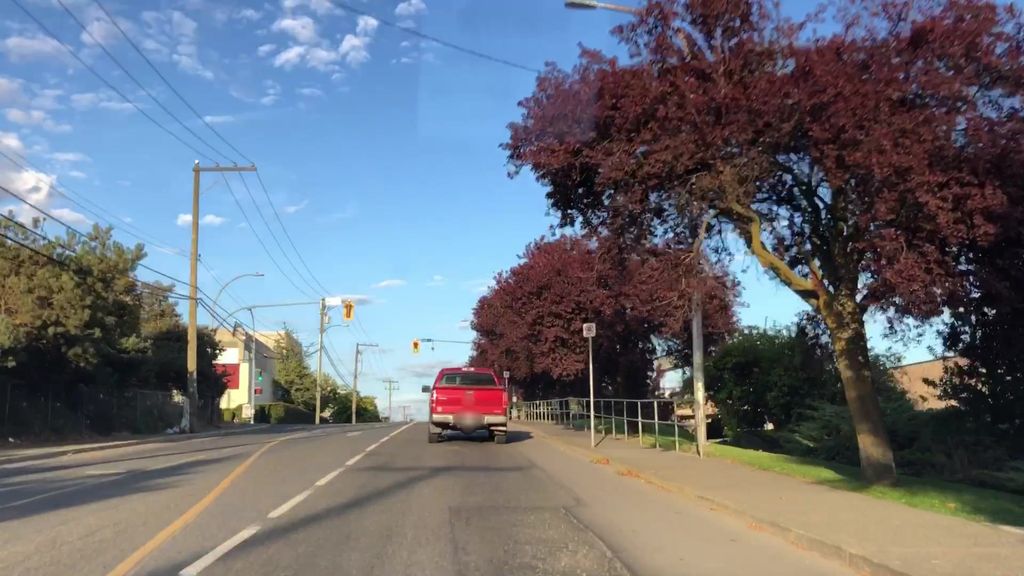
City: victoria